Field crop: maize
Growth stage: 2
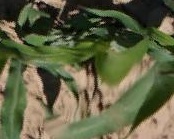
Species: maize